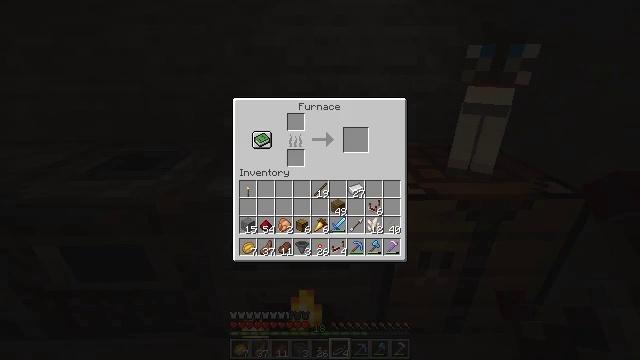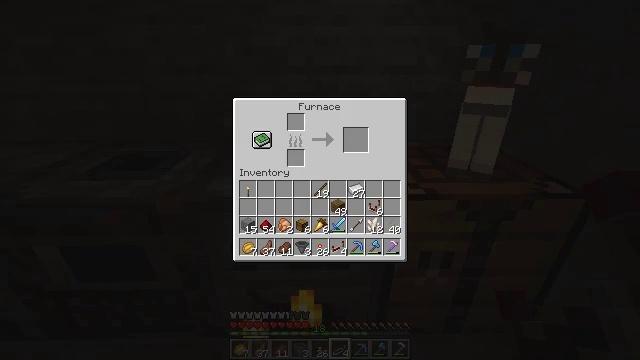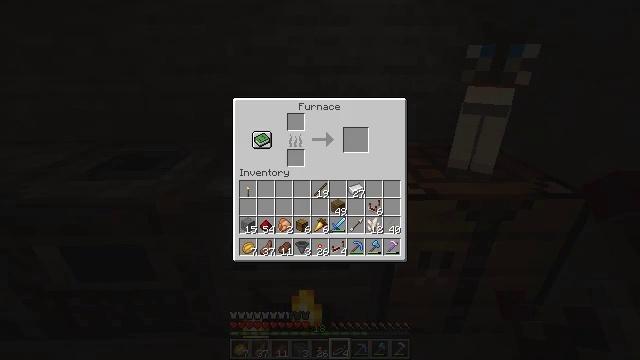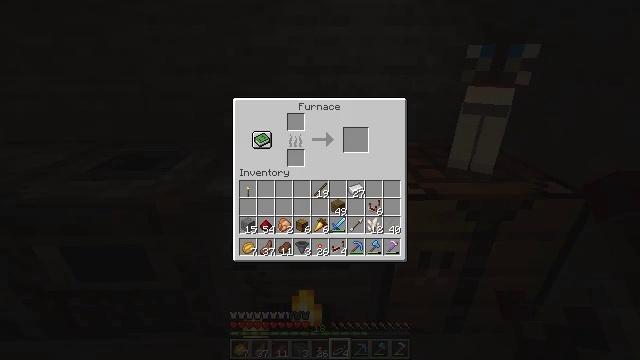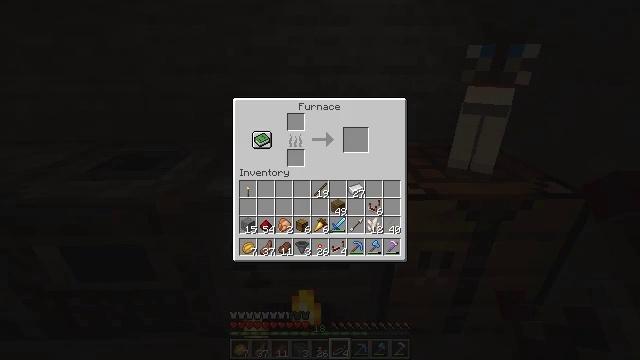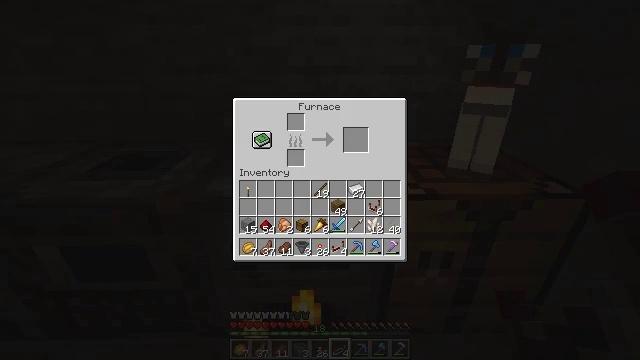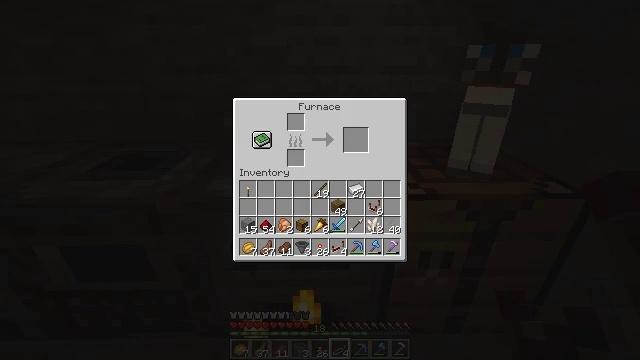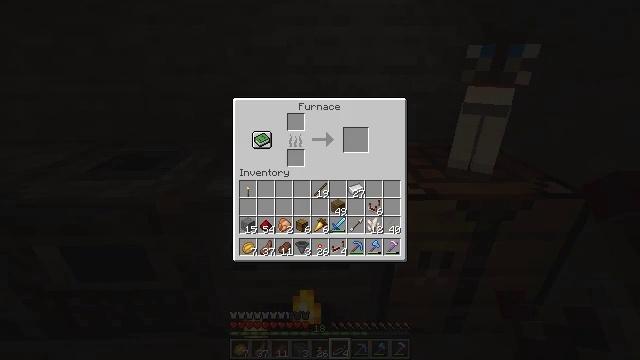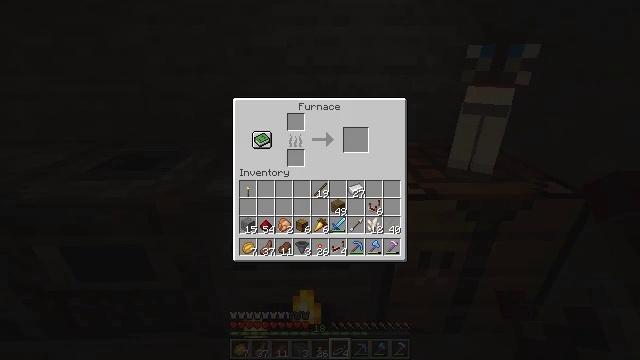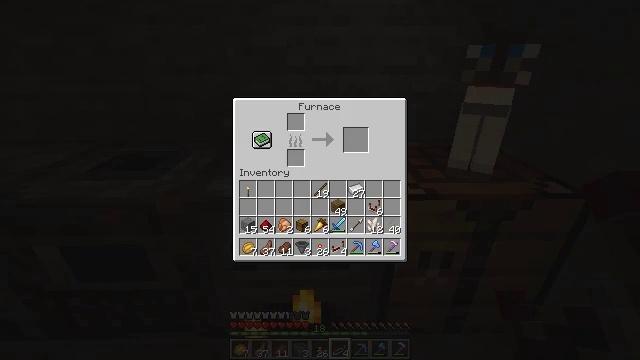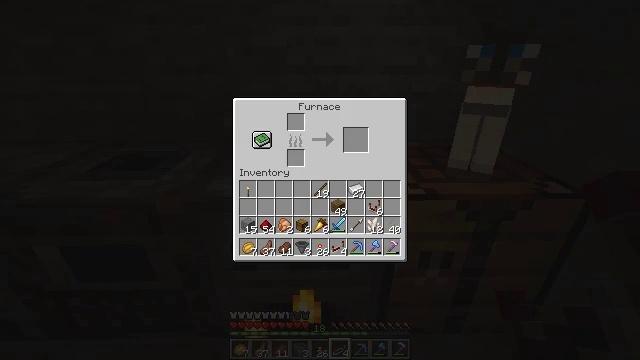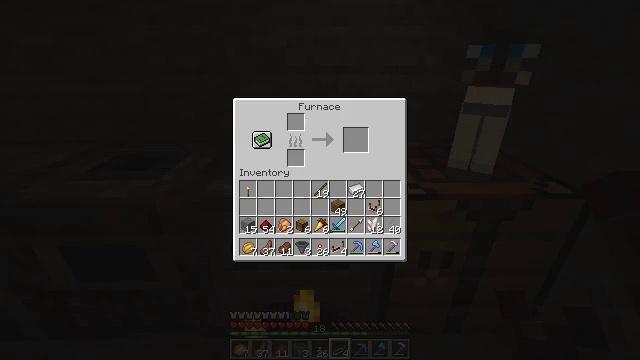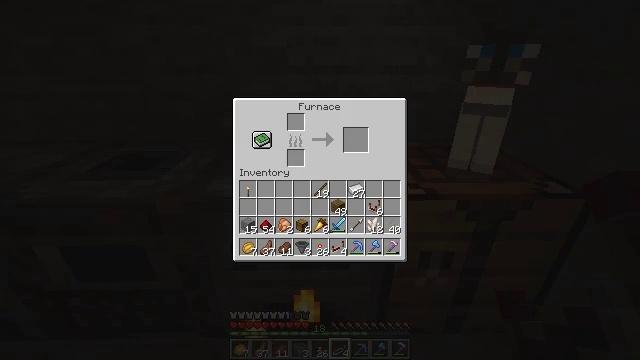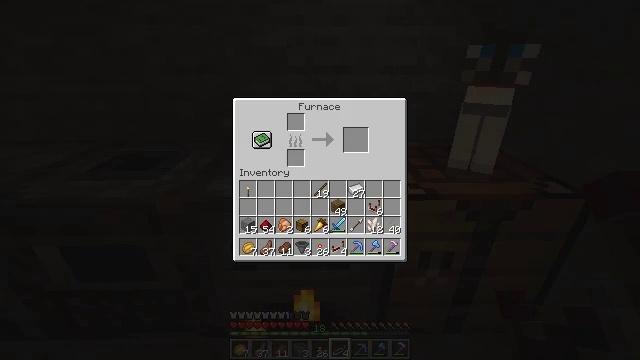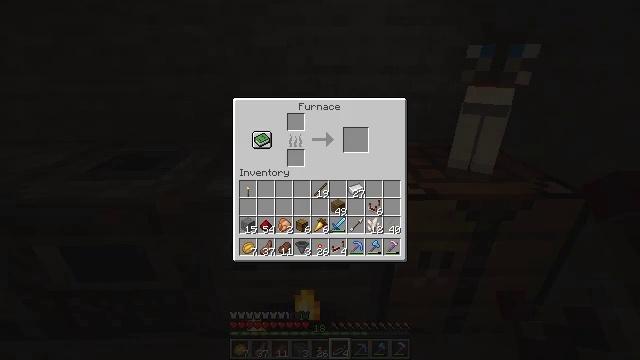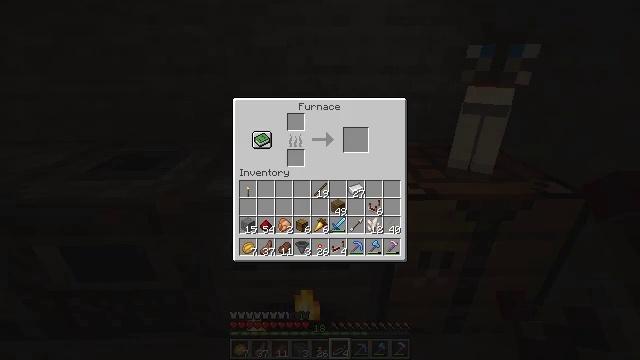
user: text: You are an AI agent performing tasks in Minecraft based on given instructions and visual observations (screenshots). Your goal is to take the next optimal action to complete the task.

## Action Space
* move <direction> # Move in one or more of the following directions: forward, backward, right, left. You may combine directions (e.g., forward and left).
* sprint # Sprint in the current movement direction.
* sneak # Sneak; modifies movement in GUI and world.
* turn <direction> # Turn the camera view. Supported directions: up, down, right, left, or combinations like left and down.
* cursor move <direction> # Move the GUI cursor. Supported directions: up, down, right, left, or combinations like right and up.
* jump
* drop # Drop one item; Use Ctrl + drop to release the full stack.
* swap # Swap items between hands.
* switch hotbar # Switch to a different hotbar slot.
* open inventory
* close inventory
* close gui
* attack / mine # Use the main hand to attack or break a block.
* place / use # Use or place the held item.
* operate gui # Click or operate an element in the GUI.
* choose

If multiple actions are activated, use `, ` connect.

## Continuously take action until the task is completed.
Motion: motion action
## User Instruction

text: Use the crafting table to create a comparator.
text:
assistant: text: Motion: no_op
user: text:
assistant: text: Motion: no_op
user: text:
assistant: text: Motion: no_op
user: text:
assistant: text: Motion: no_op
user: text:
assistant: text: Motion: no_op
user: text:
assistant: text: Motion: no_op
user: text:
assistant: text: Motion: no_op
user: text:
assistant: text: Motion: no_op
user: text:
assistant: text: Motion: no_op
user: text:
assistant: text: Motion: no_op
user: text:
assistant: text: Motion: no_op
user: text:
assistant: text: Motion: no_op
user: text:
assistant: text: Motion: no_op
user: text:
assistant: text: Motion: no_op
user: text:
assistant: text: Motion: no_op
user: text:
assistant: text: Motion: no_op
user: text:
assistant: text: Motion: no_op
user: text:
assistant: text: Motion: no_op
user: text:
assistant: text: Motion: no_op
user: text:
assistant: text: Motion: no_op
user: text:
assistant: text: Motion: no_op
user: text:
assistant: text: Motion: no_op
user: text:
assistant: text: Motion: no_op
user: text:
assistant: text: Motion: turn right and down
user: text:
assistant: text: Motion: turn right and down
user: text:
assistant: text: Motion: turn right and down
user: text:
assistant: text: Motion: turn right and down
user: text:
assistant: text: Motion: no_op
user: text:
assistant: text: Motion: no_op
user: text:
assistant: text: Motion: no_op